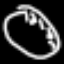
Label: clock